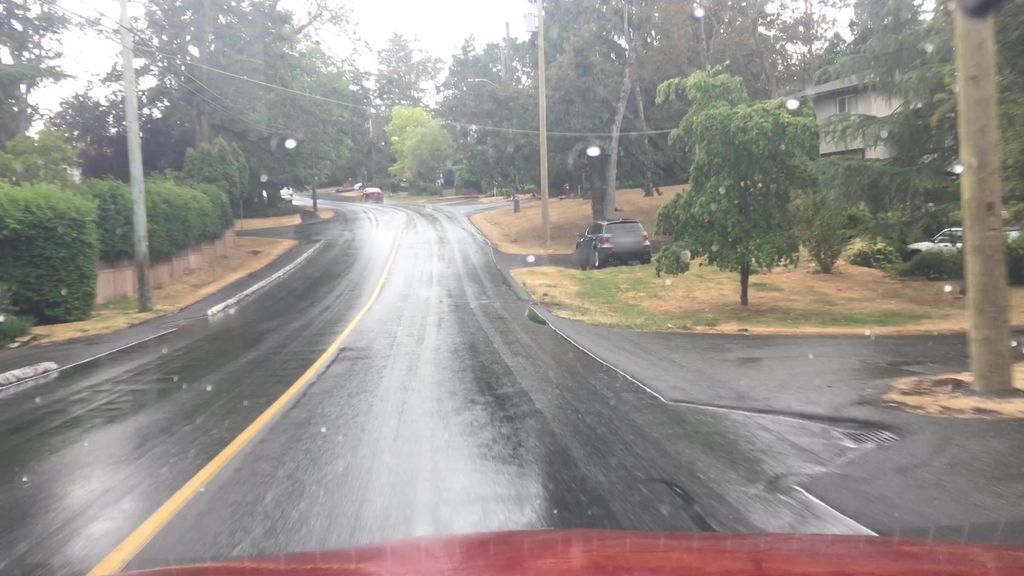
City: victoria